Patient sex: M
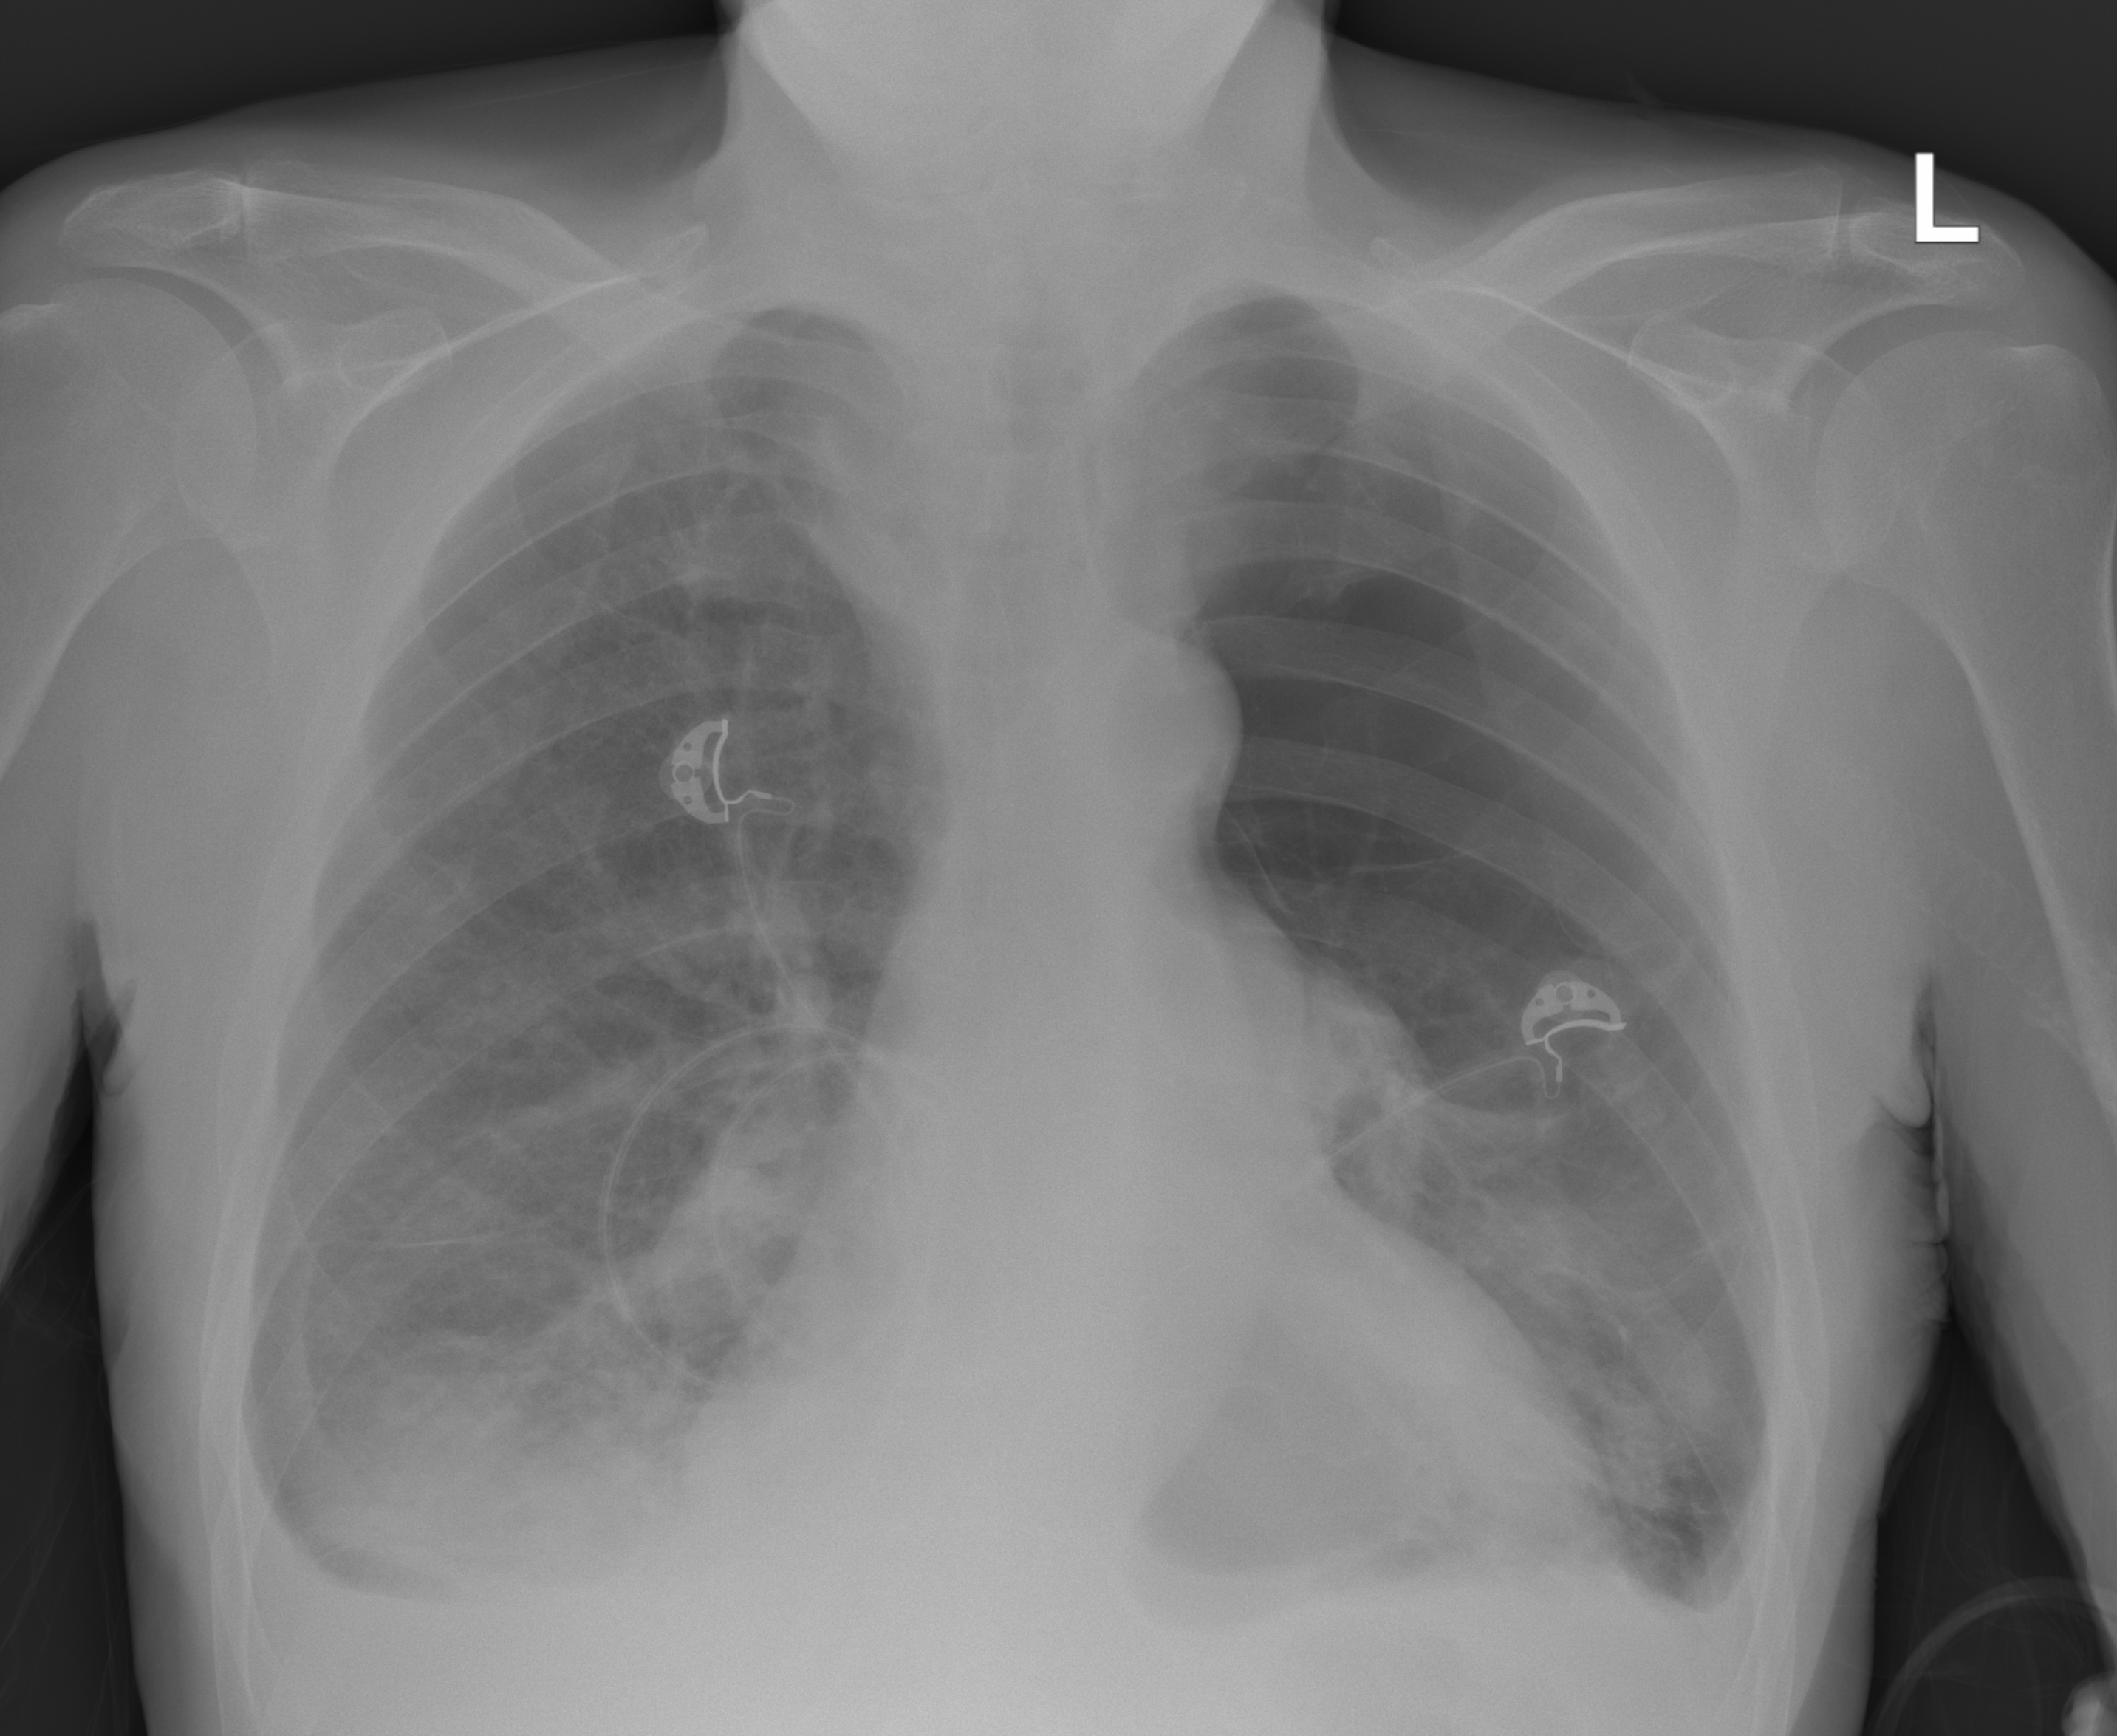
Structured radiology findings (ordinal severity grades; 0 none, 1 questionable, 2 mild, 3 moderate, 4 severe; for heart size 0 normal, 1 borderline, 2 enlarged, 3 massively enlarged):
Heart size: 1
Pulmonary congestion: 0
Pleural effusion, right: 2
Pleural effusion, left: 2
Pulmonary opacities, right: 0
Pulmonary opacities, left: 0
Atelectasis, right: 2
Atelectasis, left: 2